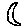
Label: moon